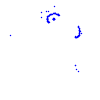
Particle: proton